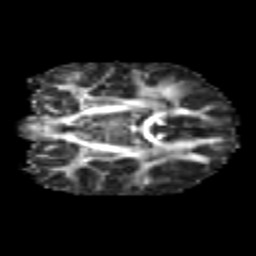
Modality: FA
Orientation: coronal
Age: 7
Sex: male
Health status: healthy